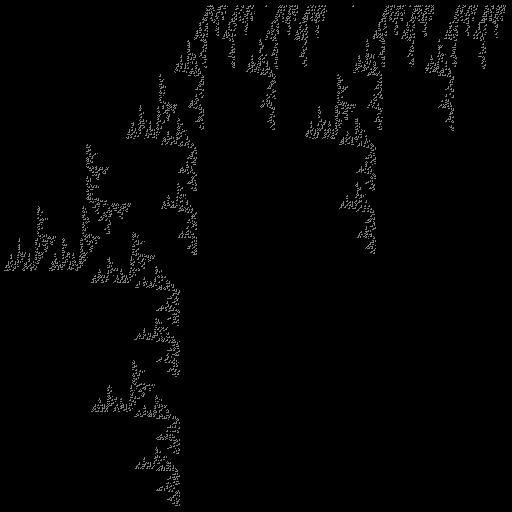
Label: binary